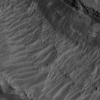
Atmospheric dust classification: not_dusty